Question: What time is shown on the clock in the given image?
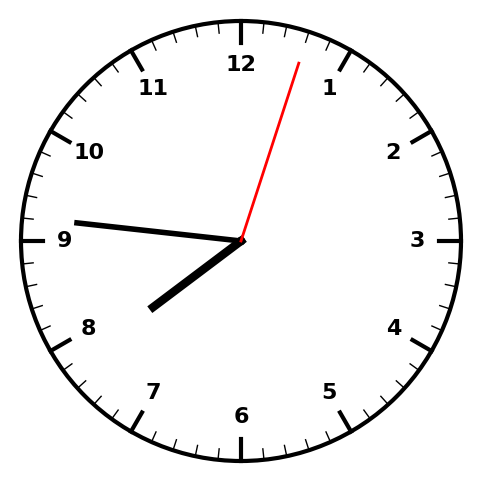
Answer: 07:46:03